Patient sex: M
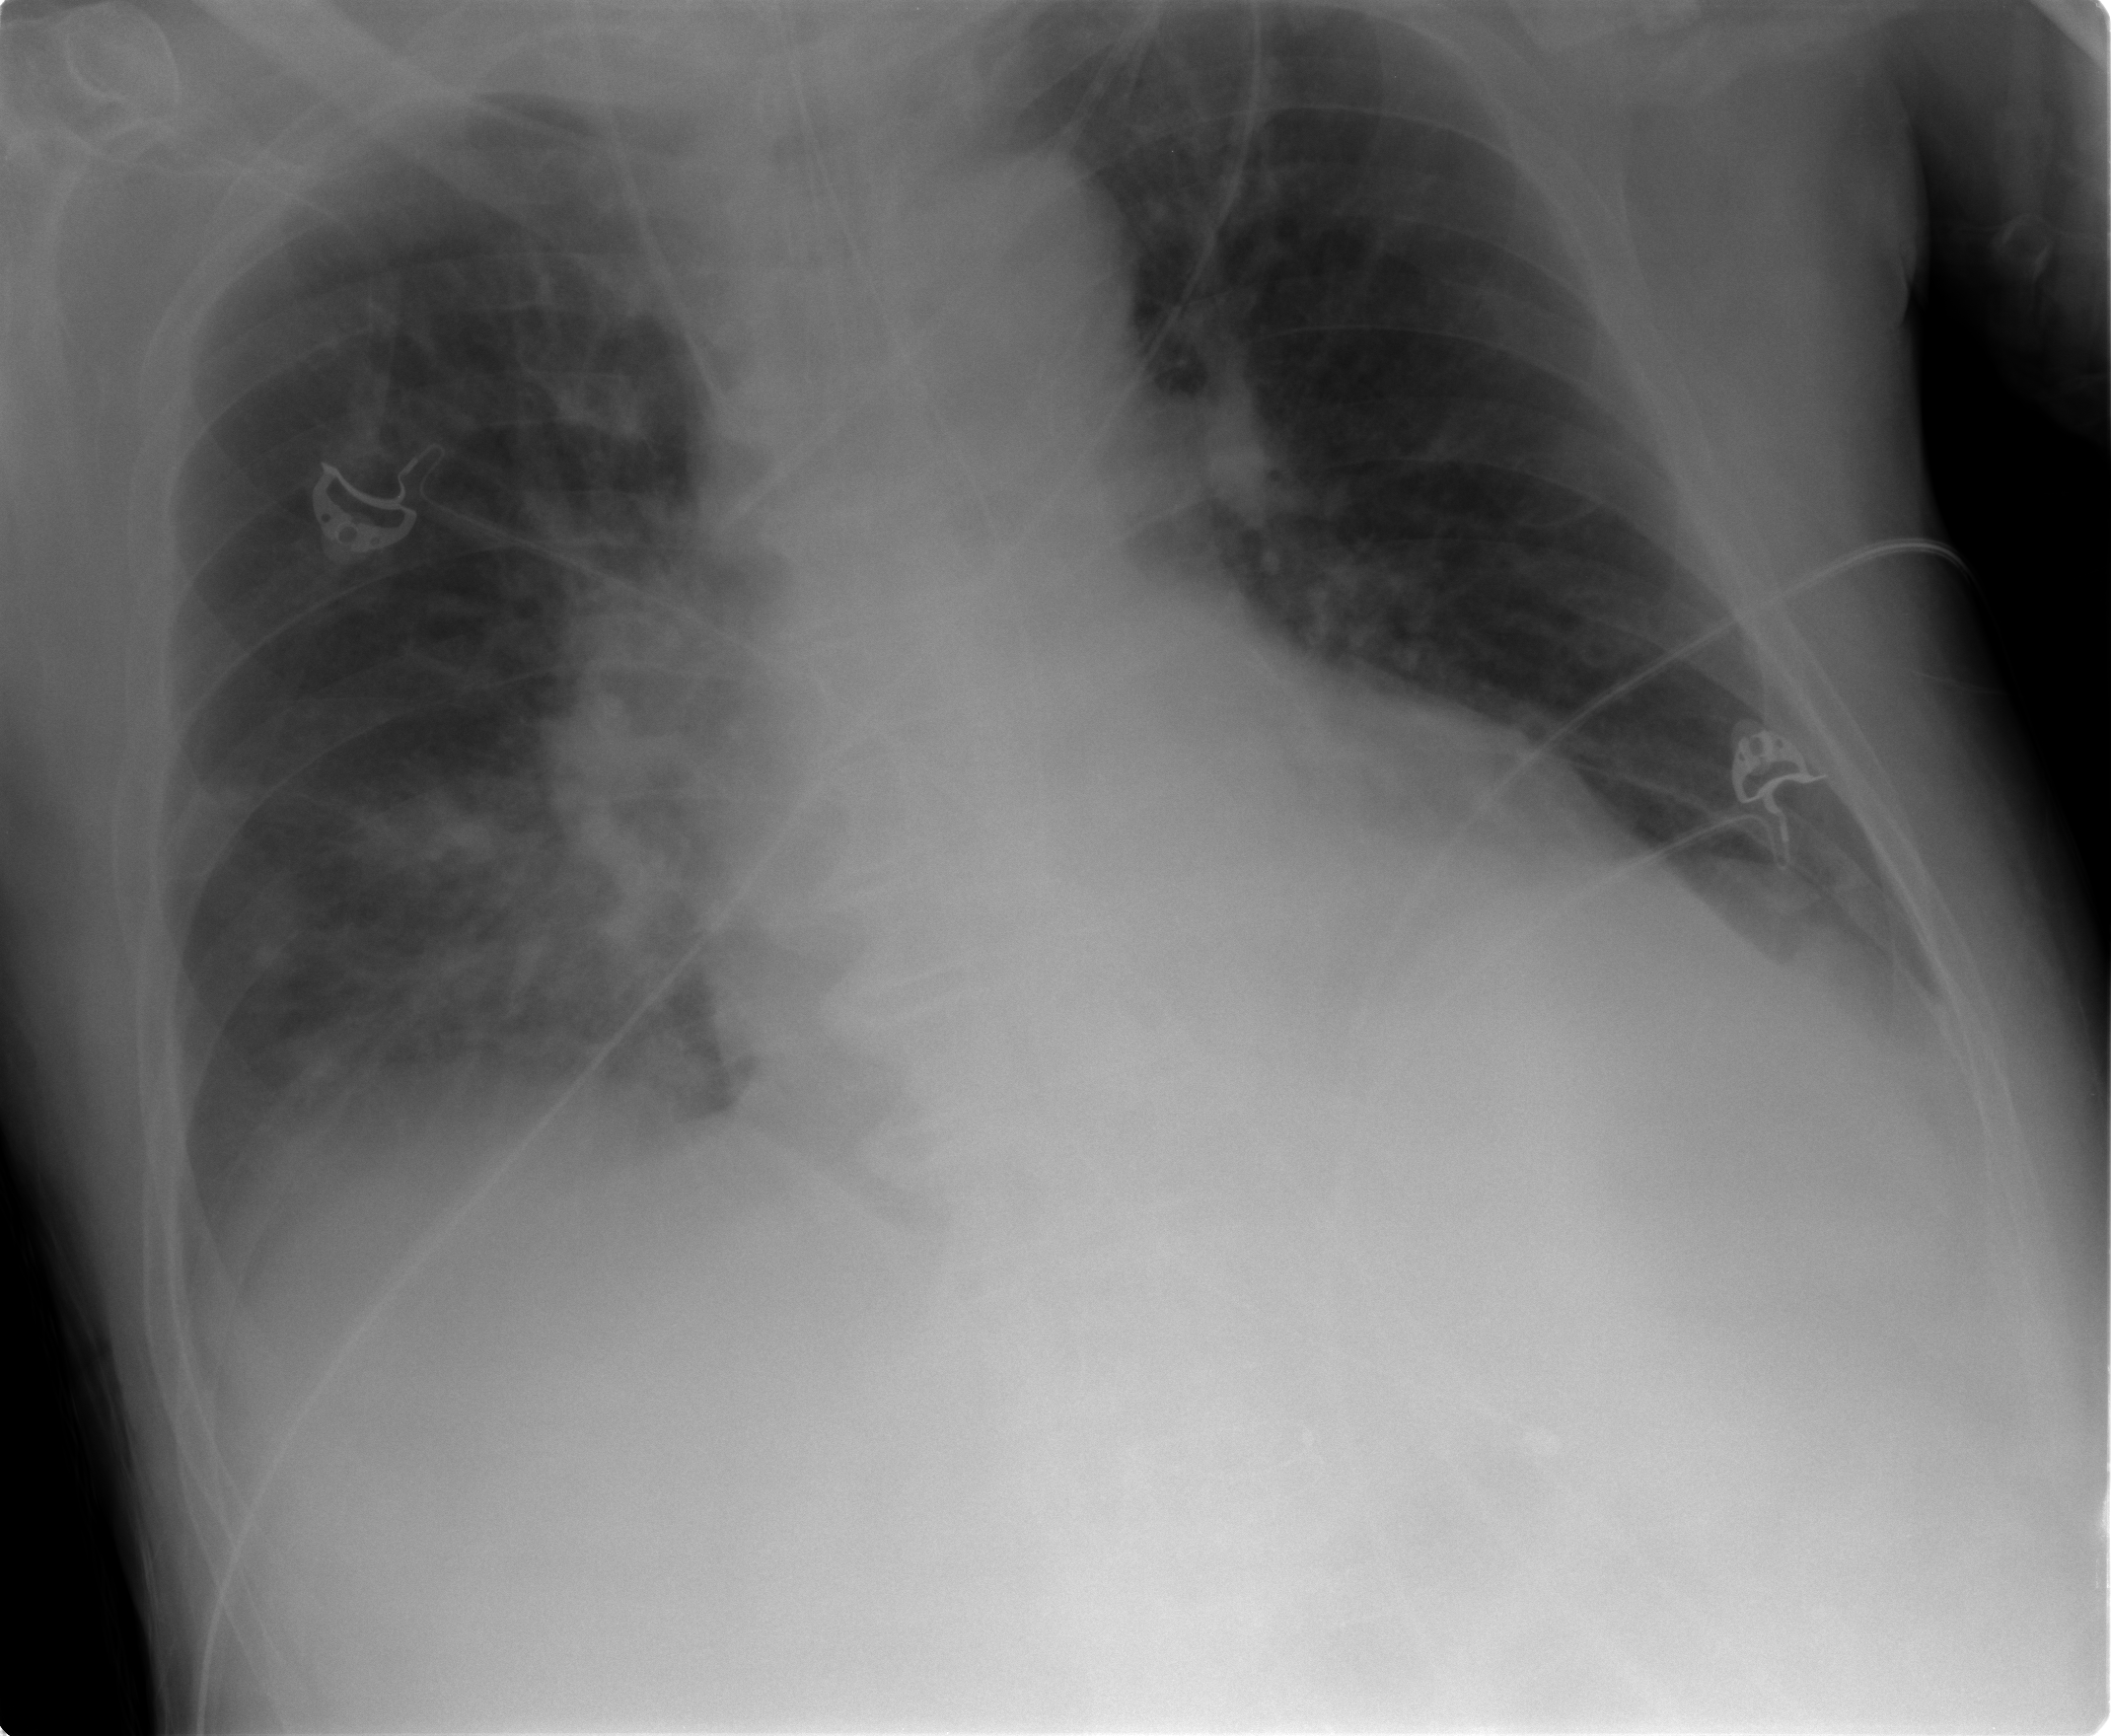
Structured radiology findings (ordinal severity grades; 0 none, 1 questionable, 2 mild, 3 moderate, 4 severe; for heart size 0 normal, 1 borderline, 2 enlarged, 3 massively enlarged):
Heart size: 2
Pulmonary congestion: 2
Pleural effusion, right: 2
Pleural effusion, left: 2
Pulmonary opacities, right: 3
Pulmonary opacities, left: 0
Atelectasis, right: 2
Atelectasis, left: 2